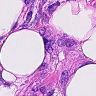
Metastatic tissue present: yes